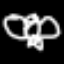
Label: angel